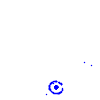
Particle: pion